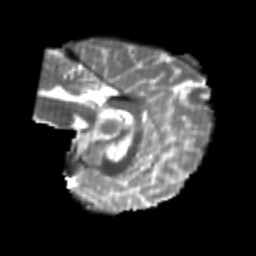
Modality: T2w
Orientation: sagittal
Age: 23
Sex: female
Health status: healthy
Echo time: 0.074 s